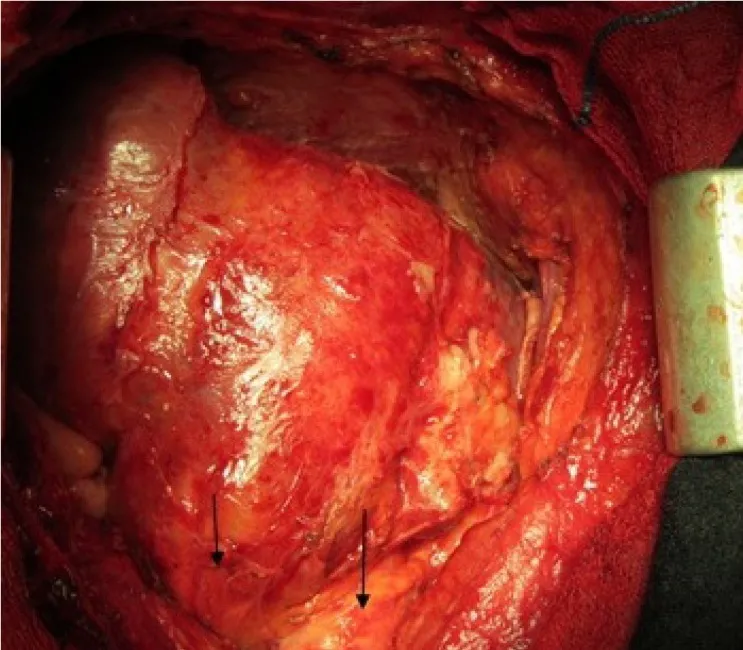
Postpericardiectomy view of heart (small arrow shows RVOT and long arrow shows aorta).
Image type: medical_photograph (other_medical_photograph)